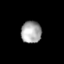
Tissue: lung
Cell type: Epithelial cells
Senescence score: 0.1681
Nuclear area (px): 439
Mean DAPI intensity: 166.8